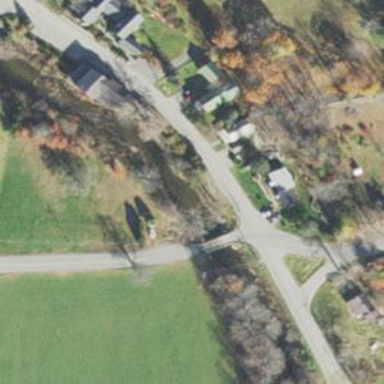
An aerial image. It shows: Residential road with bridge.